Question: I have the following html:
'''
<li ng-repeat="document in collection">
<span ng-repeat="(key, value) in document.nestedDocument">
<input type="text" ng-model="document.nestedDocument[key]">
</span>
<quick-datepicker ng-model="myDate"></quick-datepicker>
<button ng-click="dateFunction($index)" class="btn btn-info">SetDate</button>
</li>
'''
Now how can I apply CSS to '<quick-datepicker ng-model="myDate">' of only the index clicked?
e.g. I could run in the controller:
'''
$scope.isActive = true;
'''
and add to my 'quick-datepicker' html:
'''
ng-class="{true: 'active', false:'inactive'}[isActive]"
'''
and have some CSS classes:
'''
.active {
color: red;
}
.inactive {
color: black;
}
'''
But this would color datepicker elements inside ng-repeat. How to apply whose $index is clicked (meaning the index inside the "document in collection ng-repeat")?
Screenshot:

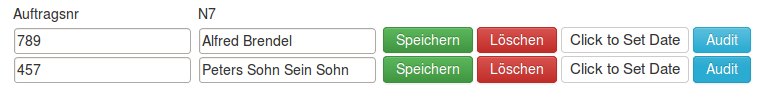
Answer: Given that 'isActive' is located on each 'document' scope, this should suffice:
'''
ng-class="{
active: isActive,
inactive: !isActive
}"
'''
If 'isActive' is shared between all 'collection' (i.e. on higher scope level), you can set 'isActive' to current 'document' instance and check for equation instead of simple boolean flag:
In 'dateFunction' function:
'''
$scope.isActive = collection[index]
'''
And 'ng-class':
'''
ng-class="{
active: isActive === document,
inactive: isActive !== document
}"
'''